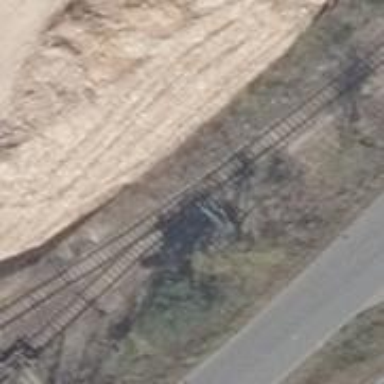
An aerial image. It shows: Railway switch.